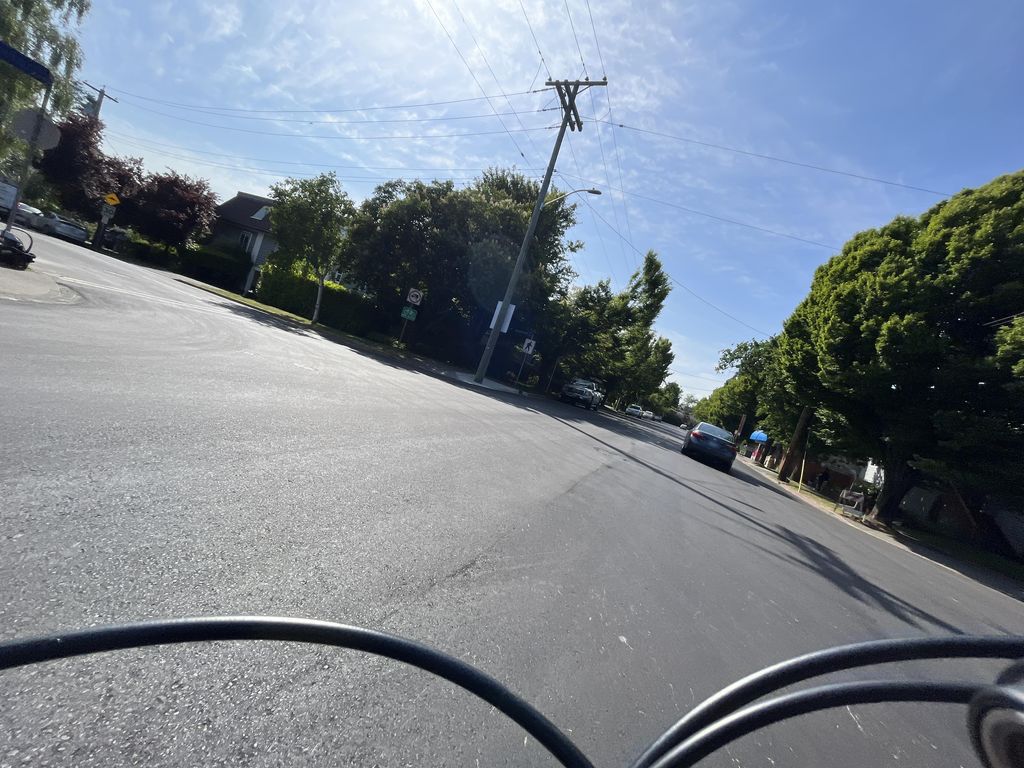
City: victoria